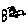
Label: bird